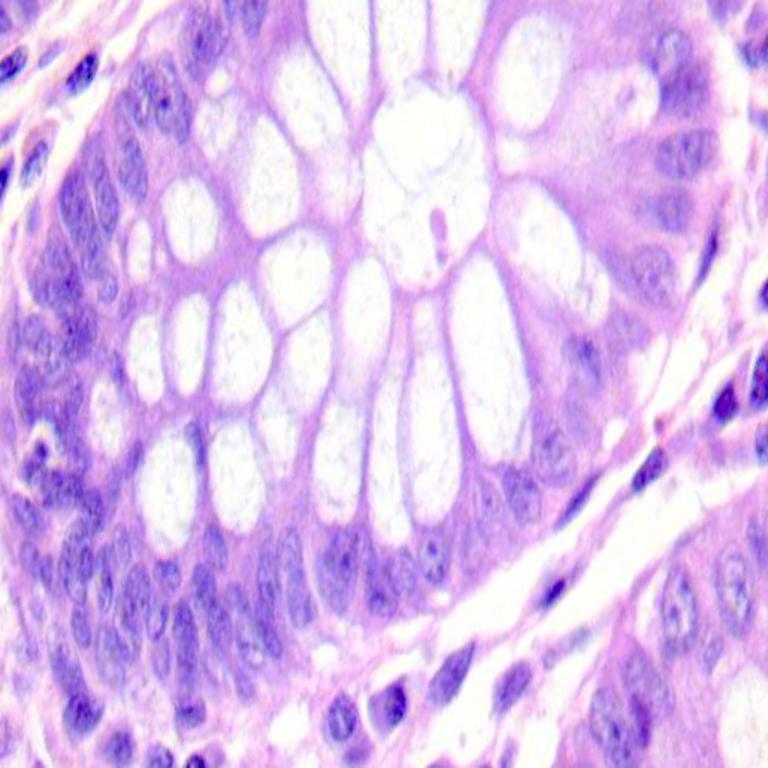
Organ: colon
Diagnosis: benign